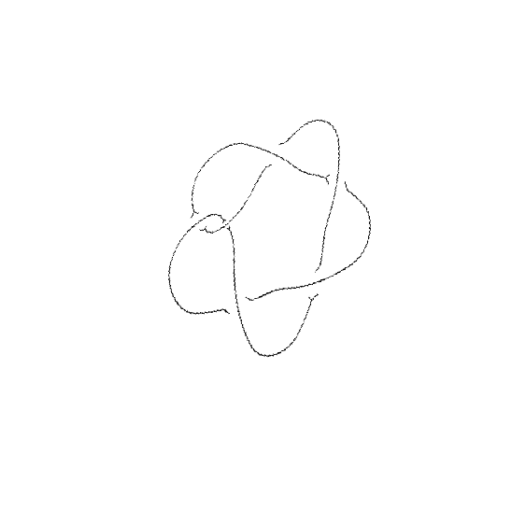
Crossing number: 6